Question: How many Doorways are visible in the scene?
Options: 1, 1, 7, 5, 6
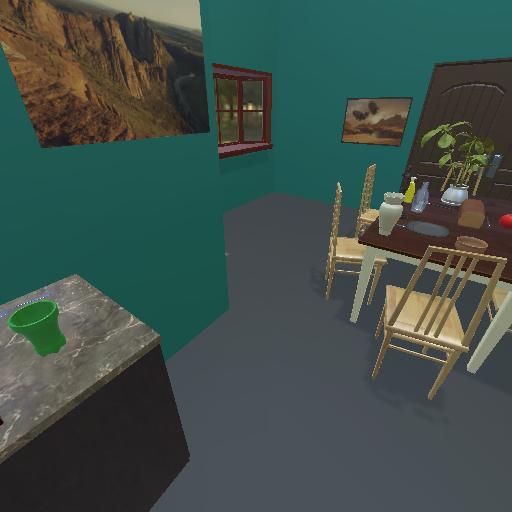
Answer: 1